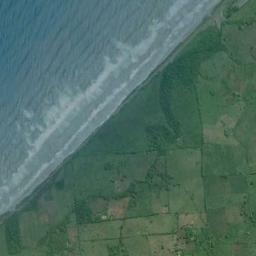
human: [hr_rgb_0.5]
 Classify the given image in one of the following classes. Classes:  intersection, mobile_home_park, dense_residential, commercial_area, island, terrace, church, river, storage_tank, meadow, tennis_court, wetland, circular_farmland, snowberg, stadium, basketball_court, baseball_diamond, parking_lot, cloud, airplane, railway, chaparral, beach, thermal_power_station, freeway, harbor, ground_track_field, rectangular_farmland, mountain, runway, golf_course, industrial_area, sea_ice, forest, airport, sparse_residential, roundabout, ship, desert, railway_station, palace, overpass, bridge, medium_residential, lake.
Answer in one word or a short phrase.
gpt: beach